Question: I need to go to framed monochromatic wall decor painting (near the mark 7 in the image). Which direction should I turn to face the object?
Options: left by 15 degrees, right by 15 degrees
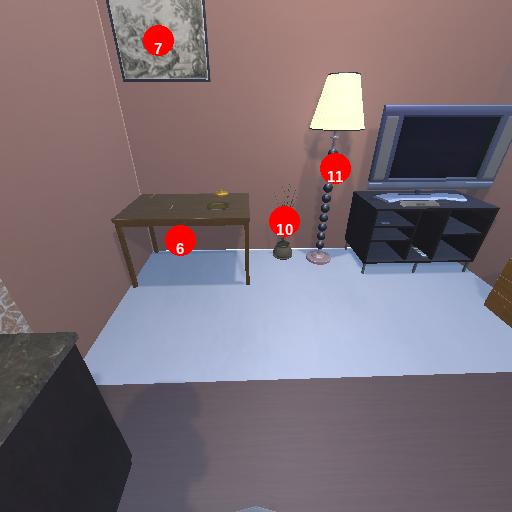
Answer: left by 15 degrees